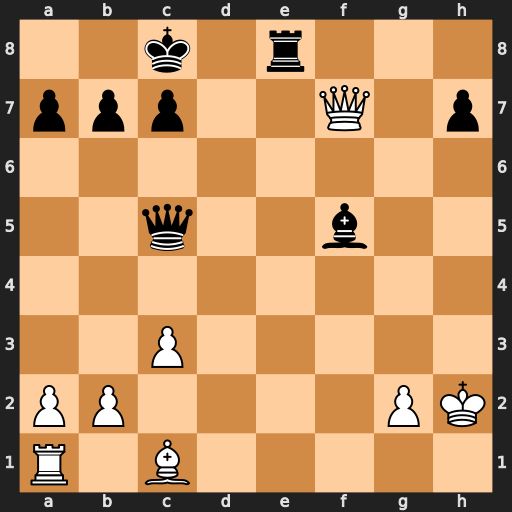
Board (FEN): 2k1r3/ppp2Q1p/8/2q2b2/8/2P5/PP4PK/R1B5
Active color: w
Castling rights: -
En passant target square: -
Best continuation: Qxe8#